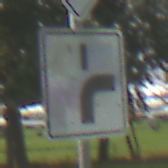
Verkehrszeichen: VerlaufVorfahrtsstrasse8
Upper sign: Vorfahrtsstrasse
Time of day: MorningAfternoon
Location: Outdoor (Suburban)
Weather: PartlyCloudy
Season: NotSpecified
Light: Natural